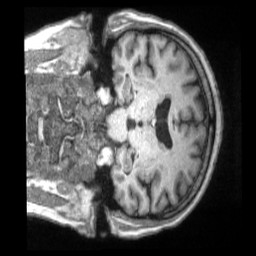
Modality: T1w
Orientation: coronal
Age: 67
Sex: female